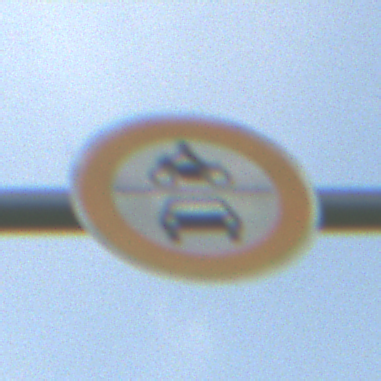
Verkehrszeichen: VerbotKraftfahrzeuge
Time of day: MorningAfternoon
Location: Outdoor (Nature)
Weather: PartlyCloudy
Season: NotSpecified
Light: Natural